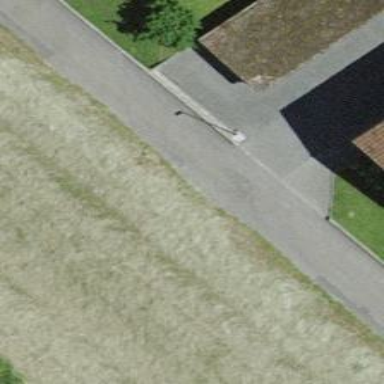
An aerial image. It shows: Paved residential road.